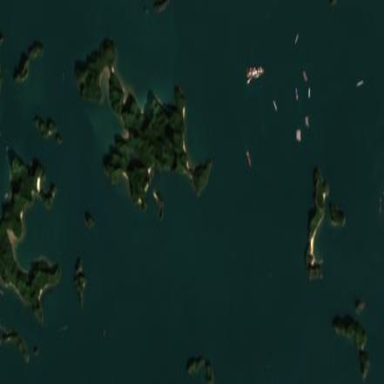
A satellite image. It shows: Island with natural coastline.